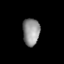
Tissue: lung
Cell type: Endothelial cells
Senescence score: 0.5974
Nuclear area (px): 453
Mean DAPI intensity: 144.62